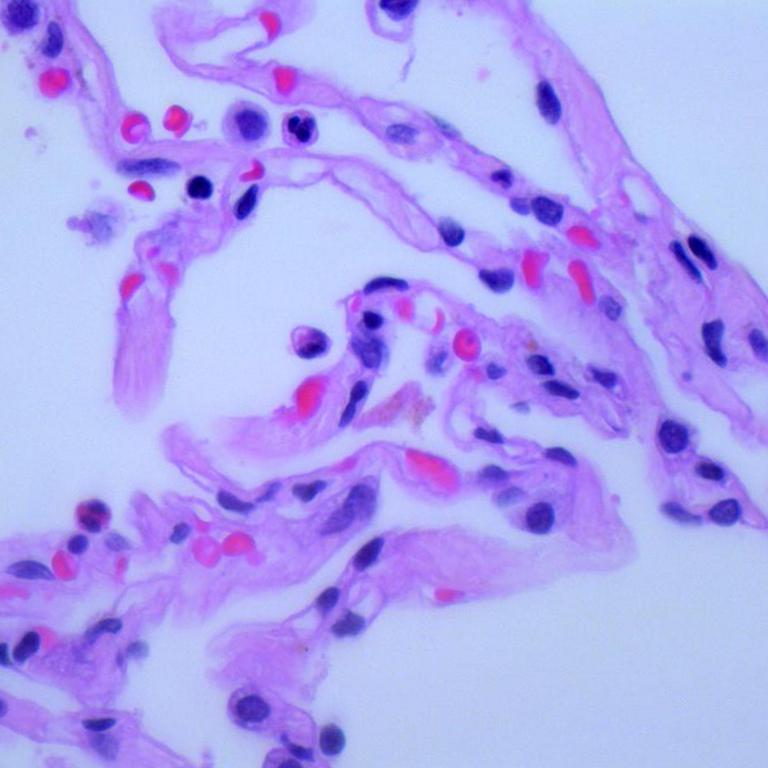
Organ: lung
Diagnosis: benign